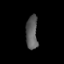
Tissue: prostate
Cell type: Myeloid cells
Senescence score: 0.7031
Nuclear area (px): 386
Mean DAPI intensity: 92.63